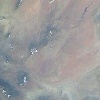
Label: land